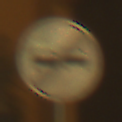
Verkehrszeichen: EndeUeberholverbot
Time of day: Night
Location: Outdoor (Urban)
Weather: Clear
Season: NotSpecified
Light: Artificial